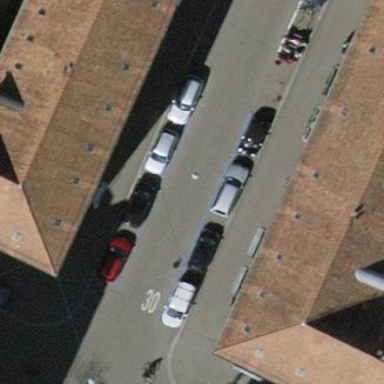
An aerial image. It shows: Parking lane.